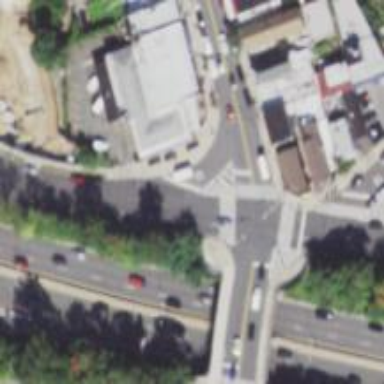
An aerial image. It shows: Crossing road.